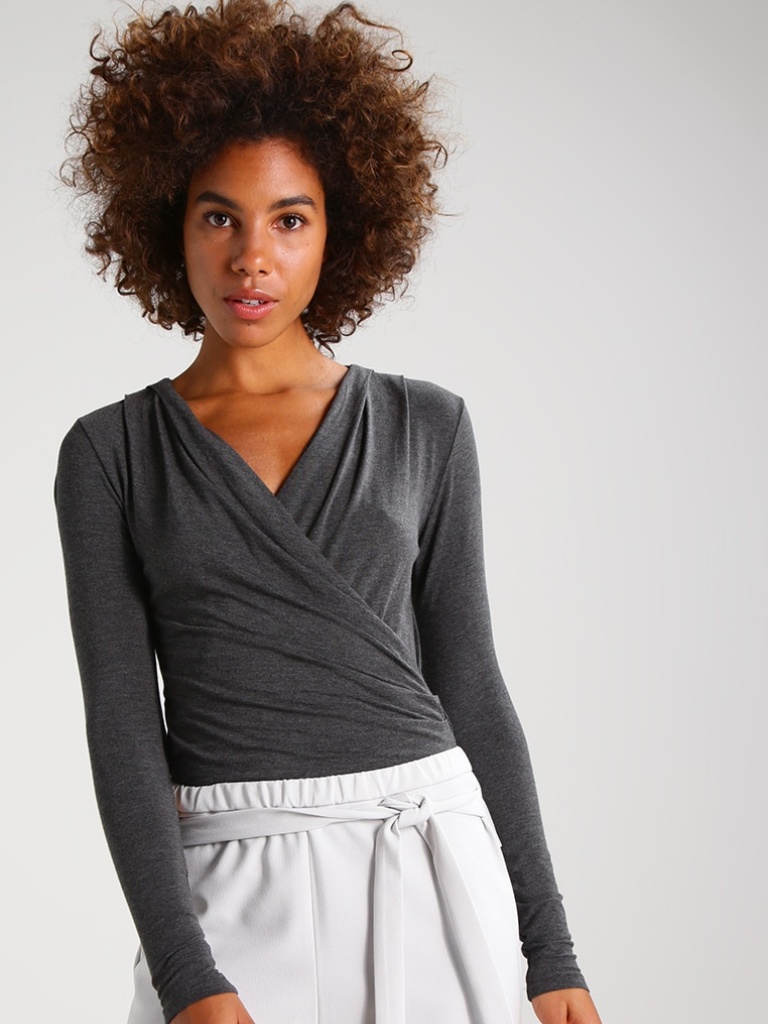
knit tight a long-sleeved with the sleeves down hip length Fully Tucked in surplice bodysuit